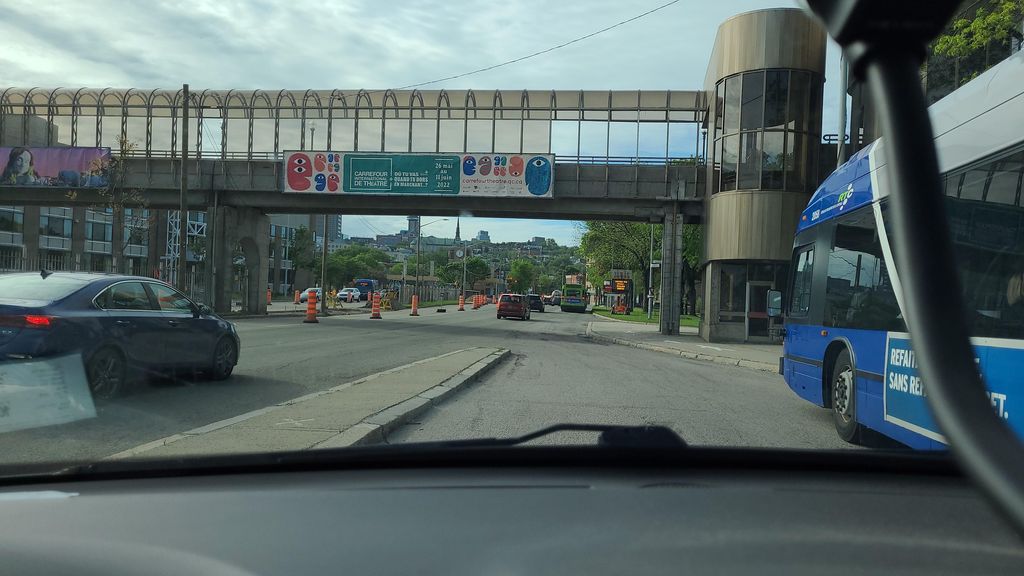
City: quebec_city